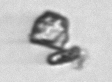
Label: detritus_transparent